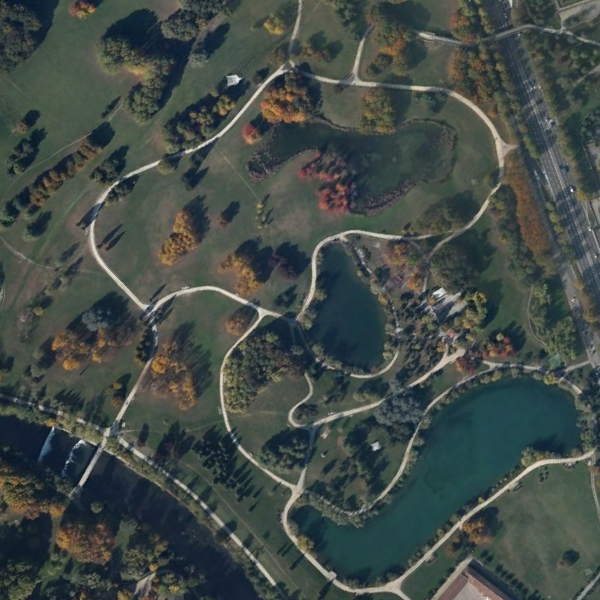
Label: Park